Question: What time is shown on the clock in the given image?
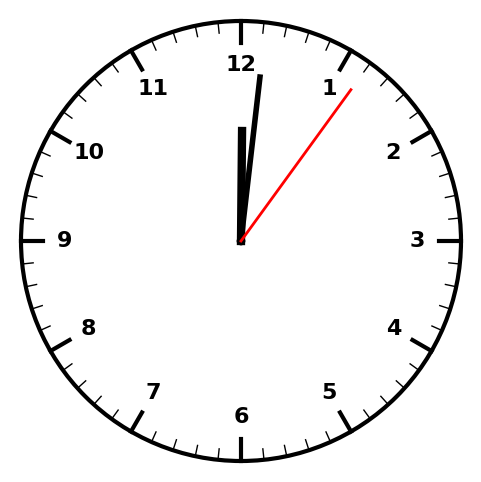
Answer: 12:01:06